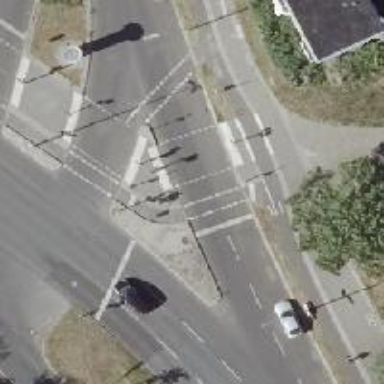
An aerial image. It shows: Asphalt cycleway passing through traffic island.